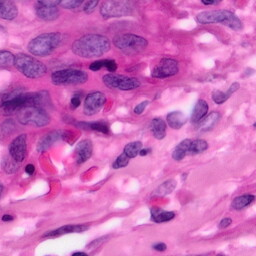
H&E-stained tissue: Pancreatic